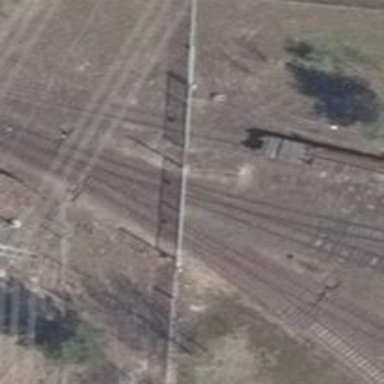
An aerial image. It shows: Rail spur service.